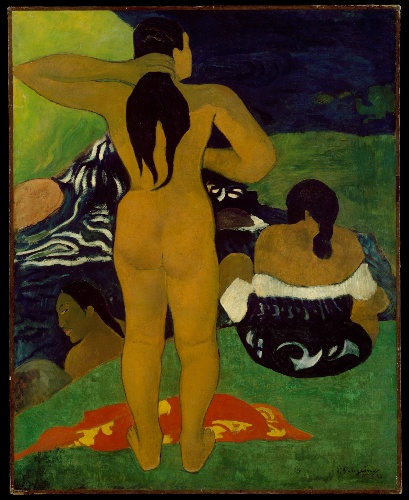
Title: Tahitian Women Bathing
Artist: Paul Gauguin
Artist bio: French, Paris 1848–1903 Atuona, Hiva Oa, Marquesas Islands
Date: 1892
Object type: Painting
Classification: Paintings
Medium: Oil on paper, laid down on canvas
Dimensions: 43 3/4 x 35 1/8 in
Department: Robert Lehman Collection
Credit line: Robert Lehman Collection, 1975
Accession year: 1975
Repository: Metropolitan Museum of Art, New York, NY
Tags: Female Nudes|Bathing